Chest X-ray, AP view. Patient: 59 years old, sex M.
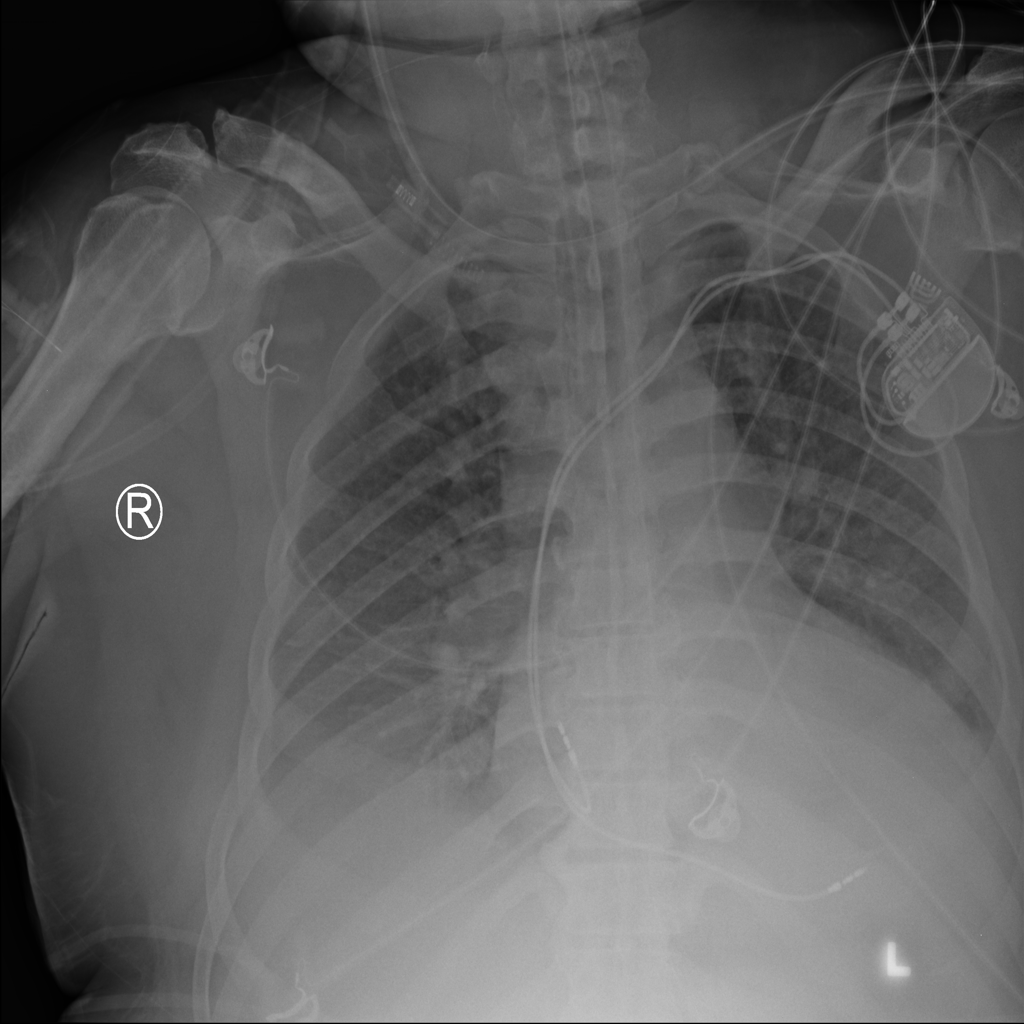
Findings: Effusion